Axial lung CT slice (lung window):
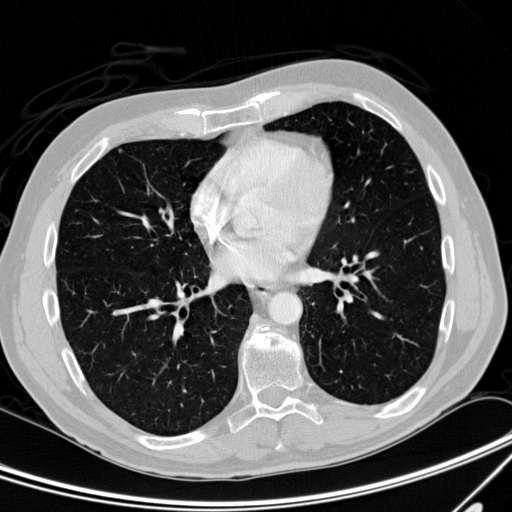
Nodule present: yes
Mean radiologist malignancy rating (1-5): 2.333